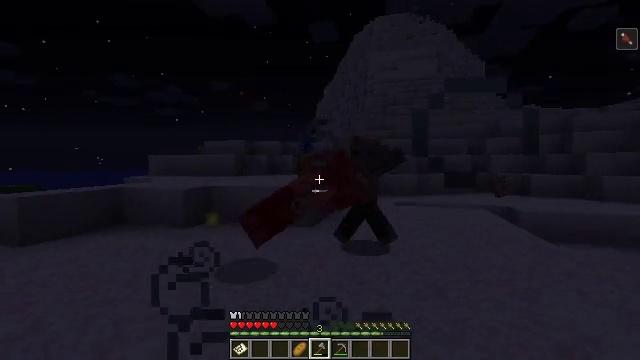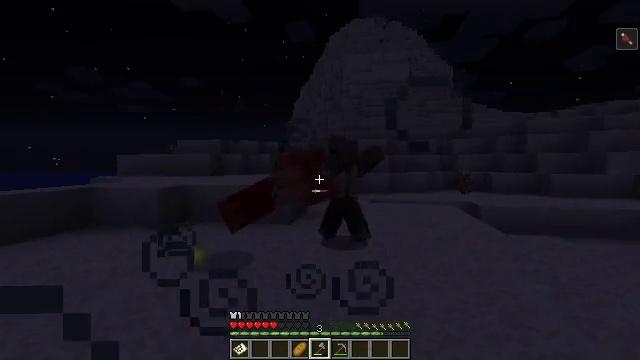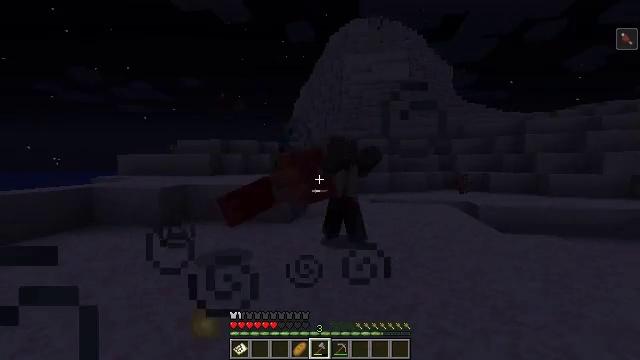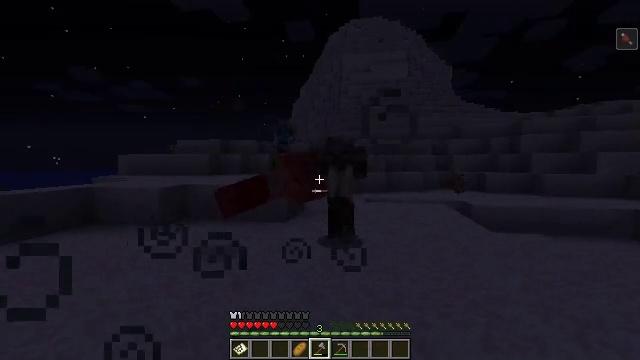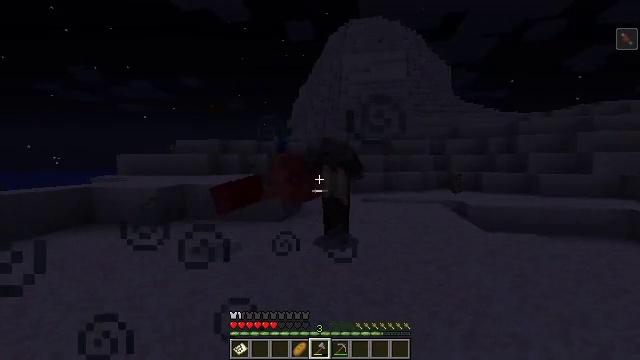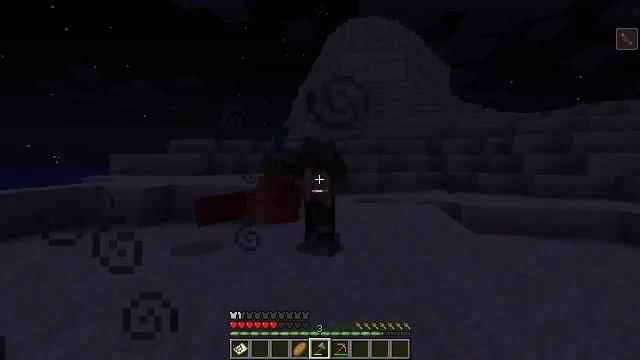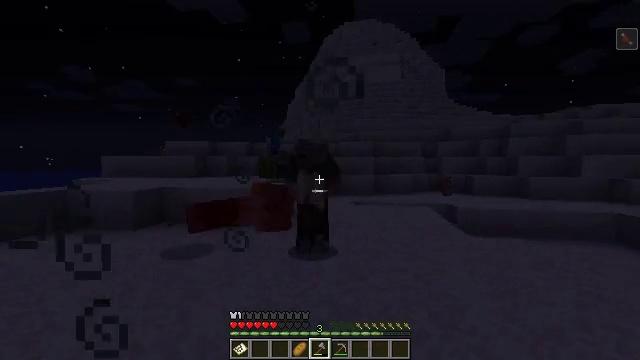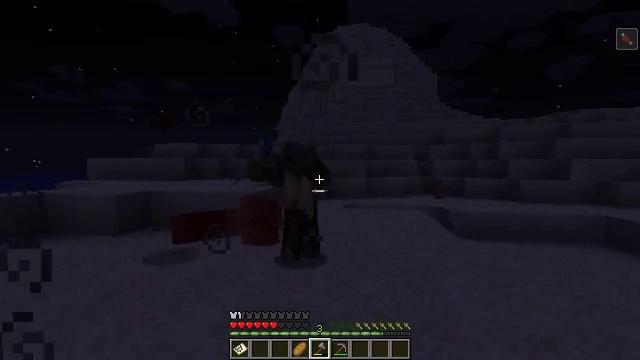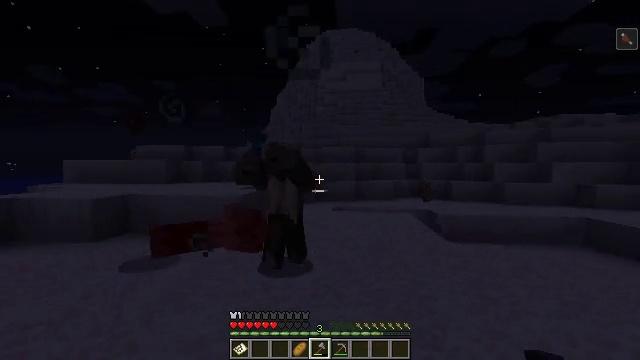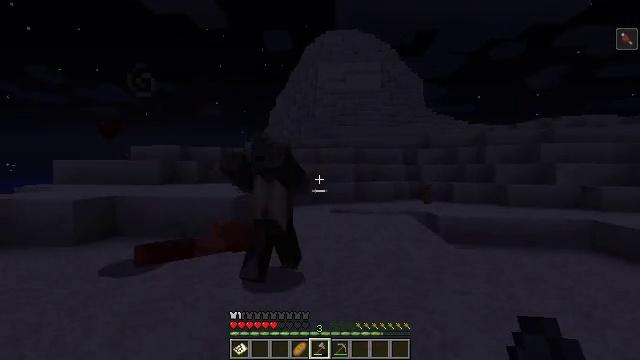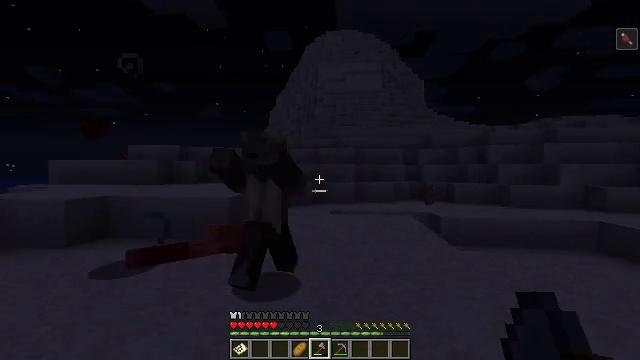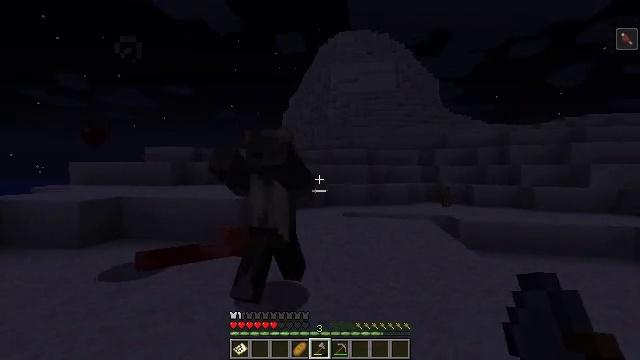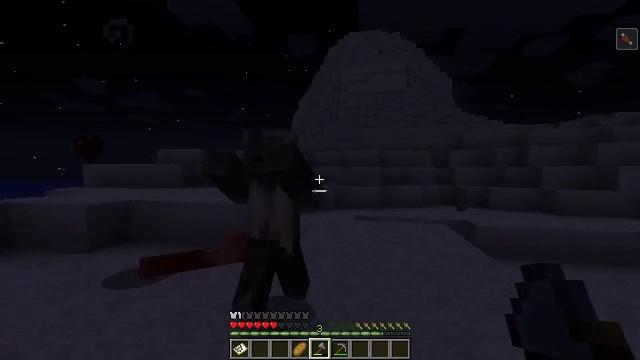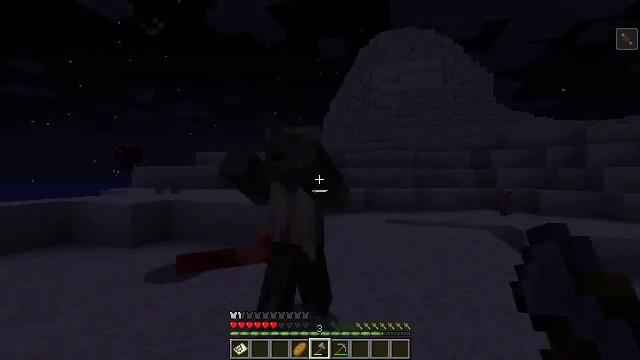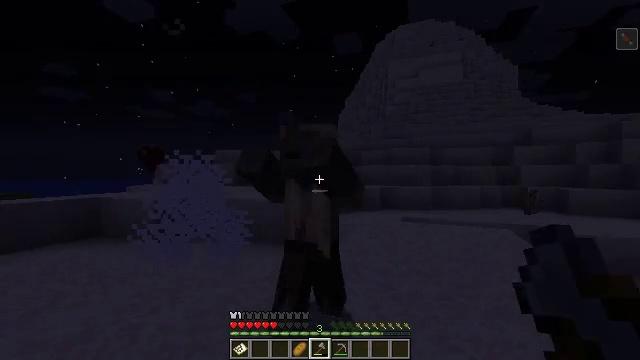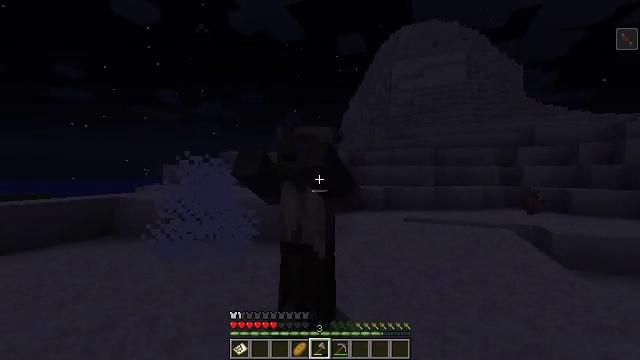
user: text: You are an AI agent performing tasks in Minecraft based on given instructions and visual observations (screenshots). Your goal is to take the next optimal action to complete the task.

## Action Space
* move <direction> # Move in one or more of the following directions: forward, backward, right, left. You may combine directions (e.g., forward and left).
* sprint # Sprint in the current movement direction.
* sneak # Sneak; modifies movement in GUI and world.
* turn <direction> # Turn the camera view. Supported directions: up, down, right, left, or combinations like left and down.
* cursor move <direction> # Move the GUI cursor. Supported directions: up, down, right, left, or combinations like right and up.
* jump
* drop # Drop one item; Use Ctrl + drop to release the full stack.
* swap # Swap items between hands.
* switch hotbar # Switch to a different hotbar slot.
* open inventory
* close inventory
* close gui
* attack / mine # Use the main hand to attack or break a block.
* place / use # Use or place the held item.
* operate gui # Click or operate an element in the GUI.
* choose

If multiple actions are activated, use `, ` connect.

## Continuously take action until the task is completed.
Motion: motion action
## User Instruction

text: Defeat a husk.
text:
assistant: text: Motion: move back, turn right
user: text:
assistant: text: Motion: move back and move right
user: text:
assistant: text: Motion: move right
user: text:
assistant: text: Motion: move forward and move right
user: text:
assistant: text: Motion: move forward and move right
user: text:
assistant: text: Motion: move forward
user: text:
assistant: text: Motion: move forward, turn right
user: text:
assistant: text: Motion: move forward, turn right
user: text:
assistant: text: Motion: move forward
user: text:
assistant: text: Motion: move forward
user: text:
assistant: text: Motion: move forward, turn left
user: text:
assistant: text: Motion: move forward, turn left
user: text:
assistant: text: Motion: move back, turn left
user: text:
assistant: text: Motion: move back, turn left, attack / mine
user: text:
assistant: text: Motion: move back, attack / mine
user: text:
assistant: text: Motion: move back, attack / mine
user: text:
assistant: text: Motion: move back
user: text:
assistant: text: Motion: move back
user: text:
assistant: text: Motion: no_op